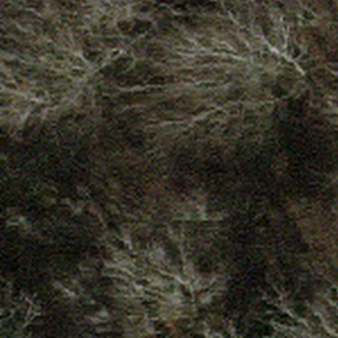
Label: other